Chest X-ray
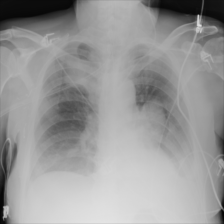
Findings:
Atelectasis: negative
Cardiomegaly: negative
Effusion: positive
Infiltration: negative
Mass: positive
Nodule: negative
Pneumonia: negative
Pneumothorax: negative
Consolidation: positive
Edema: negative
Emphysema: negative
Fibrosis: negative
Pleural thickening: negative
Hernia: negative